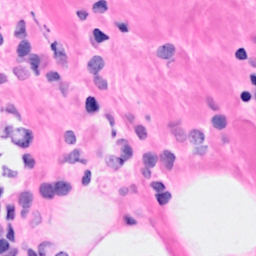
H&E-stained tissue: Breast